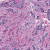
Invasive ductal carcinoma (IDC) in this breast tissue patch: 1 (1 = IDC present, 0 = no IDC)